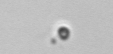
Label: nanoplankton_mix